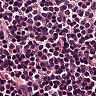
Metastatic tissue present: no